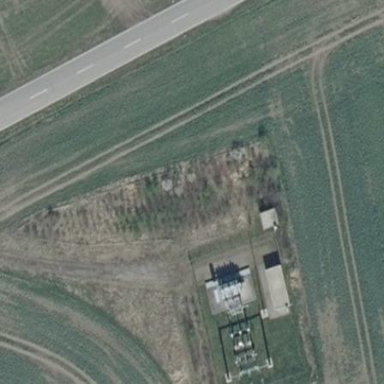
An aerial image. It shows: Outdoor power substation. The substation functions at the generation level. It is enclosed by fence.